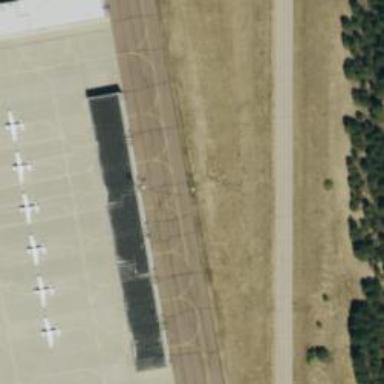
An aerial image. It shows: View of taxiway at the airport.